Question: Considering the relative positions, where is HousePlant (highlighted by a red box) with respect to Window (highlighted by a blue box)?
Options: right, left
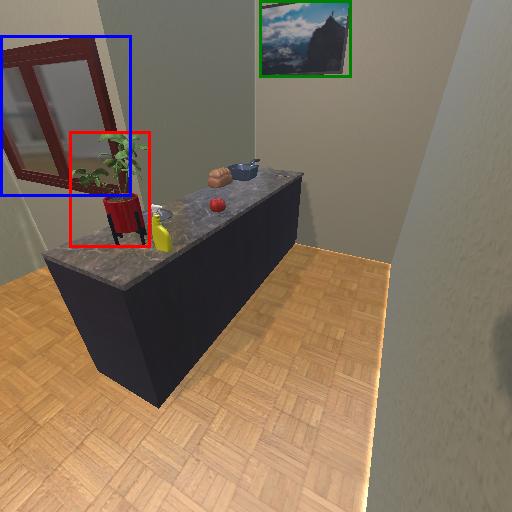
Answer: right